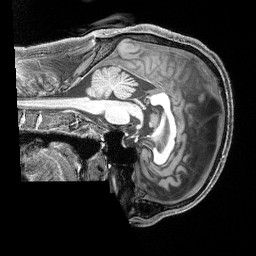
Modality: T1w
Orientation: sagittal
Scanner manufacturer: siemens
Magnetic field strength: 3 T
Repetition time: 2.4 s
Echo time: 0.00215 s